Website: walmart
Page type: payment
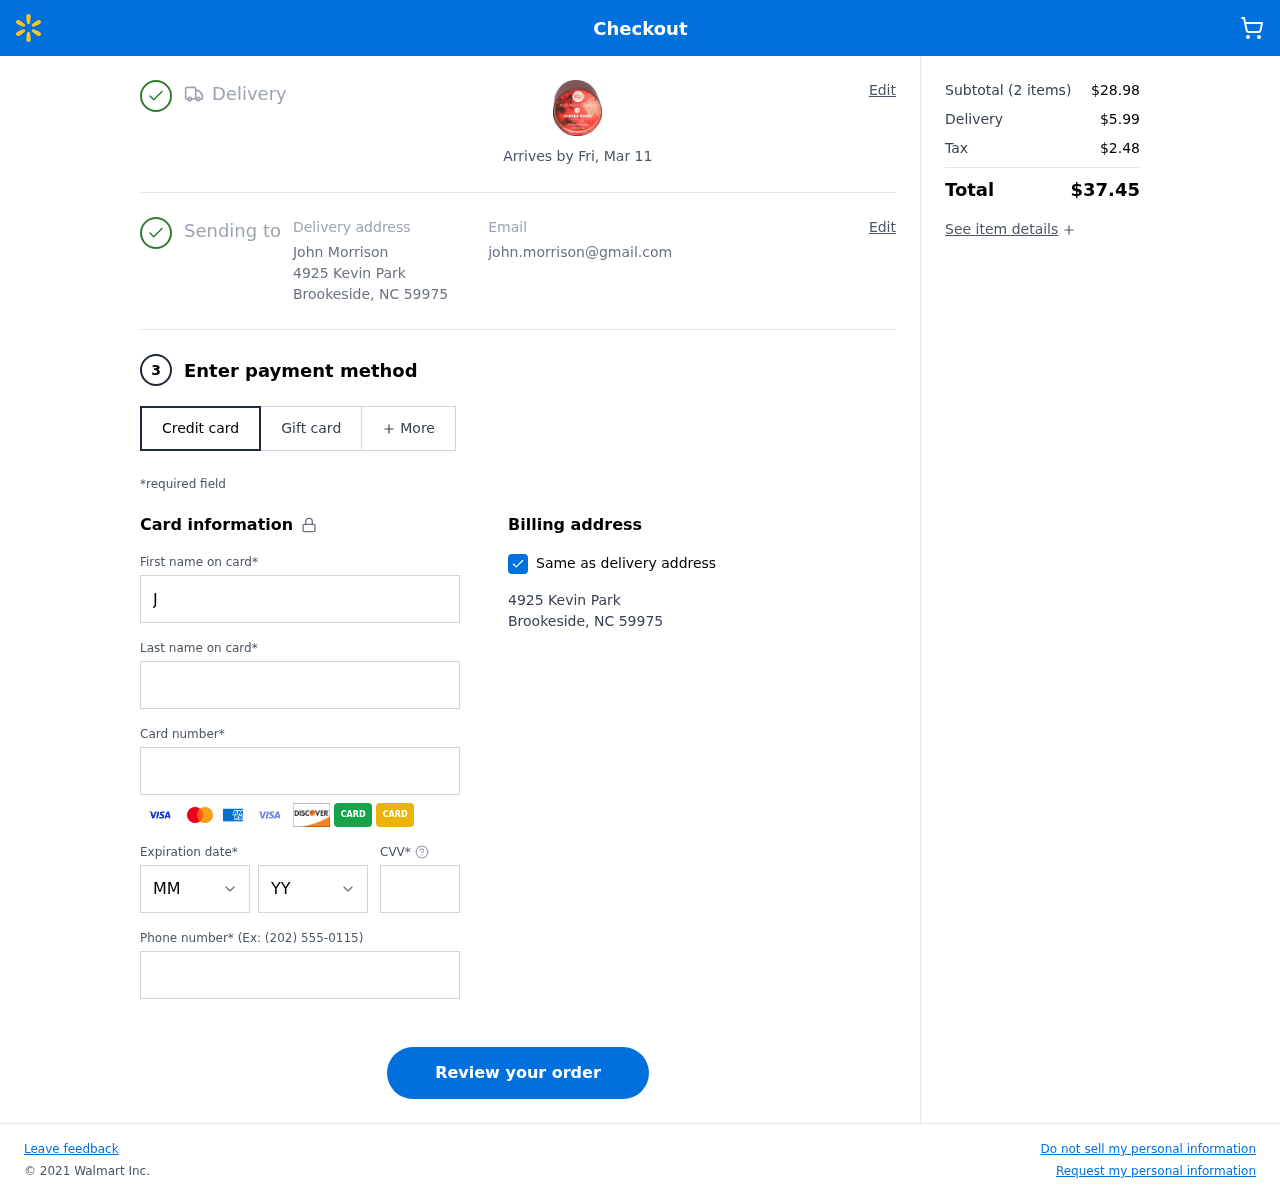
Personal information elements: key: PII_CARD_CVV
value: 002
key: PII_CARD_EXPIRY_MONTH
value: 08
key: PII_CARD_EXPIRY_YEAR
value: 26
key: PII_CARD_NUMBER
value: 2311 7688 0350 9852
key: PII_CITY
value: Brookeside
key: PII_EMAIL
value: john.morrison@gmail.com
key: PII_FIRSTNAME
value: John
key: PII_FULLNAME
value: John Morrison
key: PII_LASTNAME
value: Morrison
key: PII_PHONE
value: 3137570497
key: PII_POSTCODE
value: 59975
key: PII_STATE_ABBR
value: NC
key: PII_STREET
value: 4925 Kevin Park
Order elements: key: ORDER_DELIVERY_DATE
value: Arrives by Fri, Mar 11
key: ORDER_NUM_ITEMS
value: (2 items)
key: ORDER_SUBTOTAL
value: $28.98
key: ORDER_SHIPPING_COST
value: $5.99
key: ORDER_TAX
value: $2.48
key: ORDER_TOTAL
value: $37.45